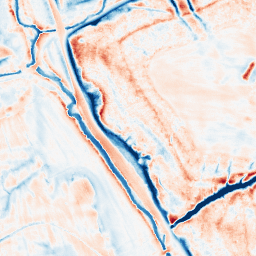
Category: classical
Decomposition family: gaussian_anisotropic
Decomposition parameters: sigma_x: 5
sigma_y: 5
Upsampling method: sinc_hamming
Upsampling parameters: scale: 2
kernel_size: 16
Upsampling scale: 2